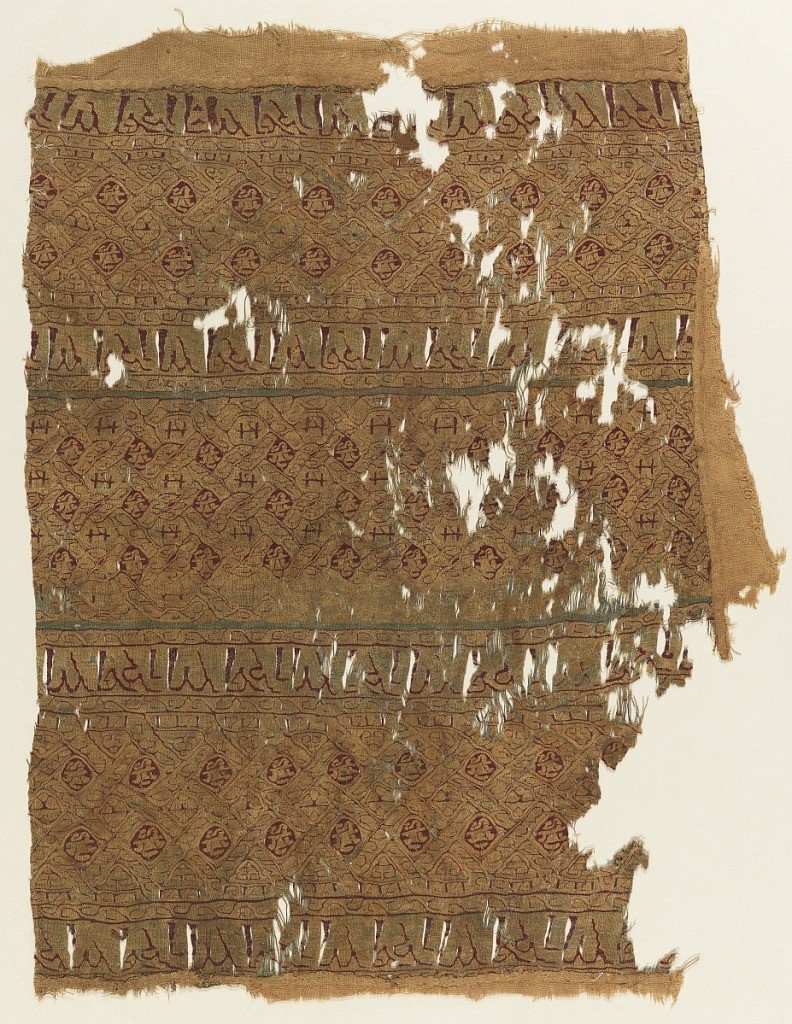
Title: Fragment
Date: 10th–12th century
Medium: silk, linen Technique: slit tapestry
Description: Bands of interlacing scrollwork separated by bands of tiraz writing.